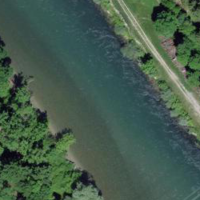
EUNIS habitat code: 15
Species observed at this site:
Ciconia ciconia
Salix daphnoides